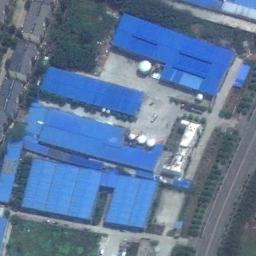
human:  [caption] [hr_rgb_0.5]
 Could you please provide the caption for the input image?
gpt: The buildings in the industrial area are juxtaposed .

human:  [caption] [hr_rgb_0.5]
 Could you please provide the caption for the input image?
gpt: The industrial area has some blue workshops and green areas .

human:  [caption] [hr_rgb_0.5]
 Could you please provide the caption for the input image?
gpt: In an industrial area, There are neatly planned factories and roads, Some metal cans, And the factory area has good greening .

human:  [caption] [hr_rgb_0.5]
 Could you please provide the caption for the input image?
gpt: There are many houses in the industrial area .

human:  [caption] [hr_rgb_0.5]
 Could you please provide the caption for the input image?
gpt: There are some blue buildings with green trees around on the industrial area .